Field crop: maize
Growth stage: 1
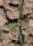
Species: atriplex